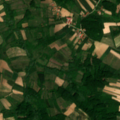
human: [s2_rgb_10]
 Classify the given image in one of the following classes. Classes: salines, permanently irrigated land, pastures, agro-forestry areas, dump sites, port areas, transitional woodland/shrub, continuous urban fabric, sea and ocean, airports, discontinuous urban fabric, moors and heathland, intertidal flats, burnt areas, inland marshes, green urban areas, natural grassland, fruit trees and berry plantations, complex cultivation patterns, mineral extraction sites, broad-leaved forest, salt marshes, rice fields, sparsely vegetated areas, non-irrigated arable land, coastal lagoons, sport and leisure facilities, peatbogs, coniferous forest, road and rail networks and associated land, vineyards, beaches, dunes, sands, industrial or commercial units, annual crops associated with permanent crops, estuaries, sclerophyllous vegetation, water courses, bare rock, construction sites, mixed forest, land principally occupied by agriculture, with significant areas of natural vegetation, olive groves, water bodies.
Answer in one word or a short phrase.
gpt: non-irrigated arable land, complex cultivation patterns, land principally occupied by agriculture, with significant areas of natural vegetation, broad-leaved forest